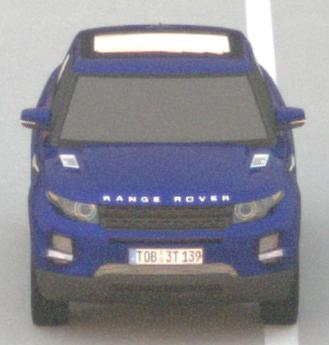
Make: Land Rover
Model: Range Rover Evoque 2.0 Si4
Detailed model: Range Rover Evoque (I)
Model produced from: 2011/08
Model produced until: 2013/11
Doors: 5
Color: blue
Road condition: dry road
Daytime: sunrise or sunset
Contrast: medium contrast